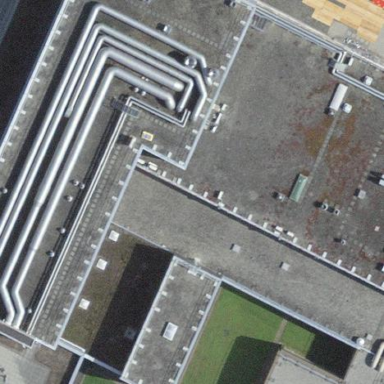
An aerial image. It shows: Industrial building.